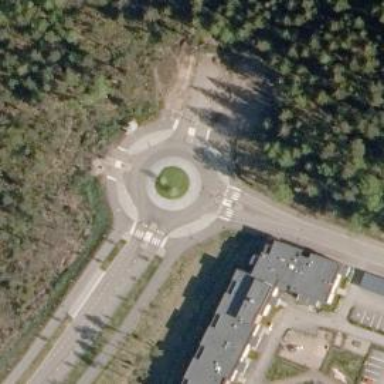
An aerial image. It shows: Asphalt cycleway.